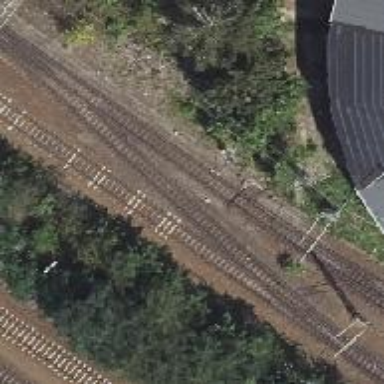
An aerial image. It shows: Railway signal.